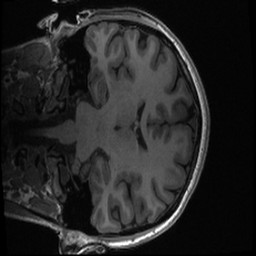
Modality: T1w
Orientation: coronal